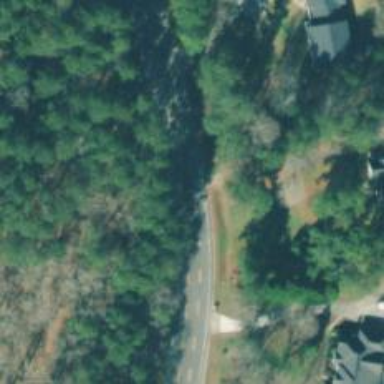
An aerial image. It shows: Unclassified road with asphalt surface.